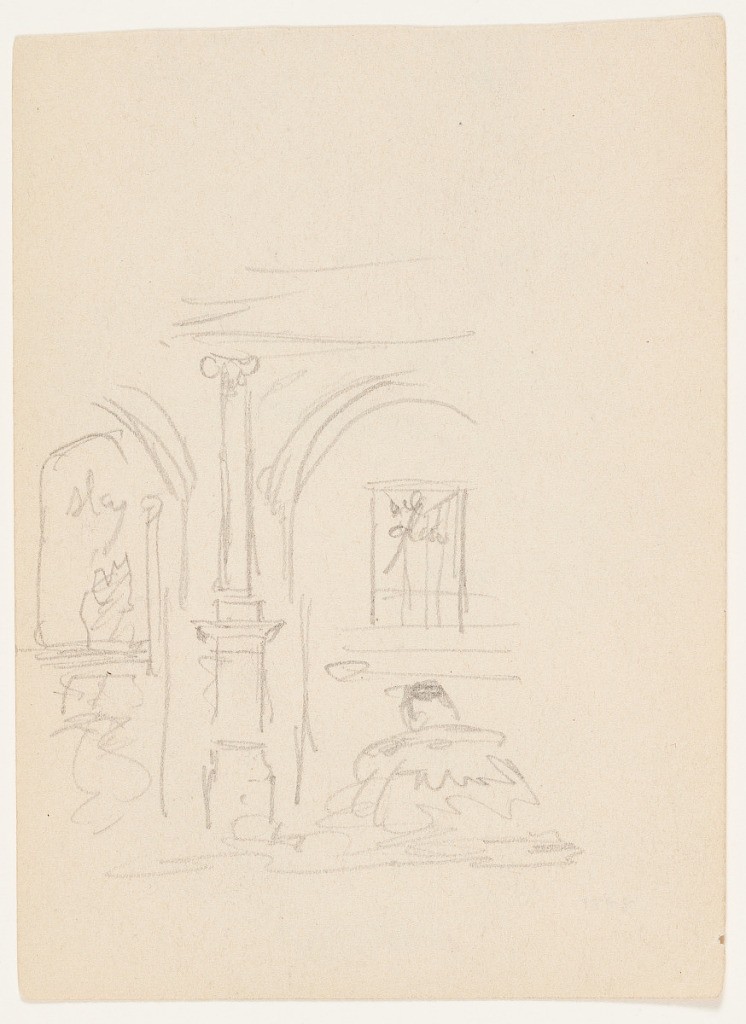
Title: Interior Courtyard, Italy
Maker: Frederic Edwin Church, American, 1826–1900
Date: October 1868 - April 1869
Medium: Graphite on tan wove paper; verso: graphite
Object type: Drawing
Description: Architecture sketch showing a view of a colonnade and fountain in an interior courtyard in Italy. At center left, an engaged ionic column forms part of the pillar that supports two arches, though which two windows are visible. The sky is shown through the left window while a yellow glow emanates through the right. In the foreground at right, a fountain is shown.

Verso: Sketch of a mixed cloudy sky in Italy. In upper portion, hazy clouds are shown above bands of puffy clouds visible at center. Along the lower margin, a landscape with a lone building is rendered extremely loosely.